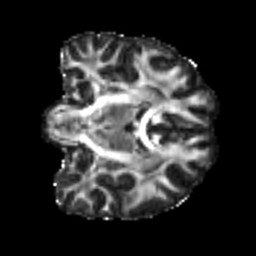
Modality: FA
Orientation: coronal
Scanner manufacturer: siemens
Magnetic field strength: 3 T
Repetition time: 4 s
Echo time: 0.0594 s